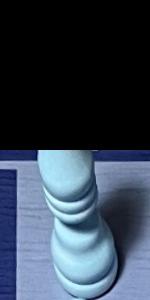
Label: Bishop_White